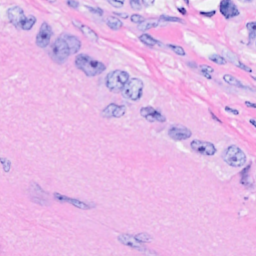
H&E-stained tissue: Breast